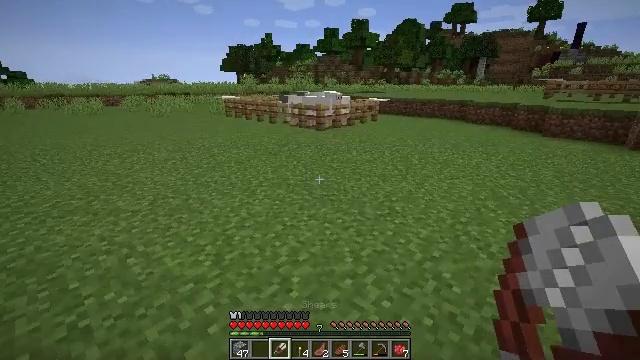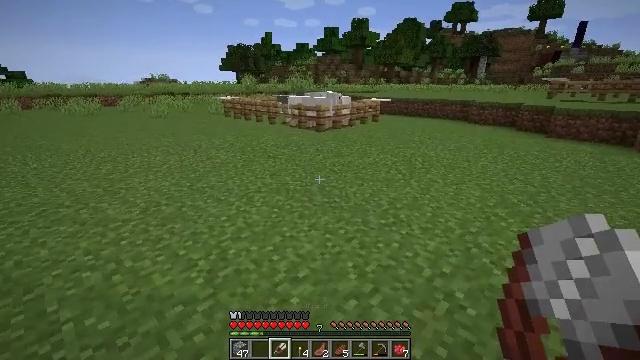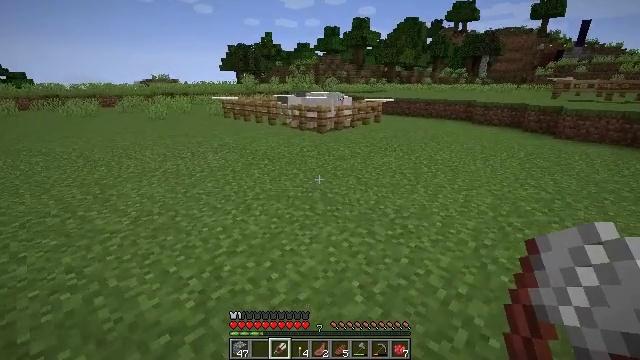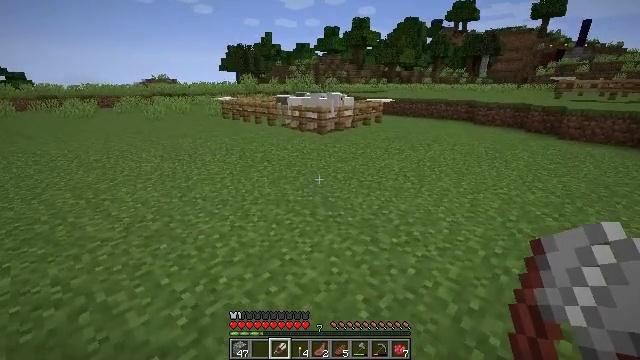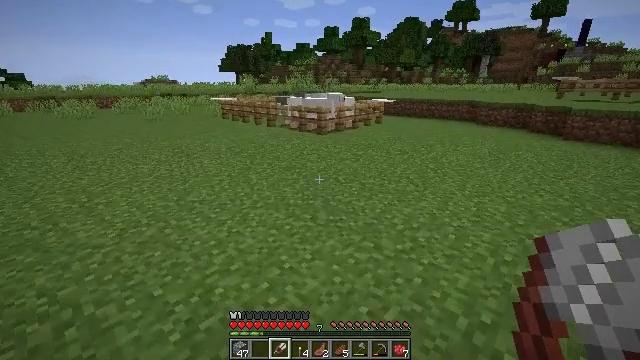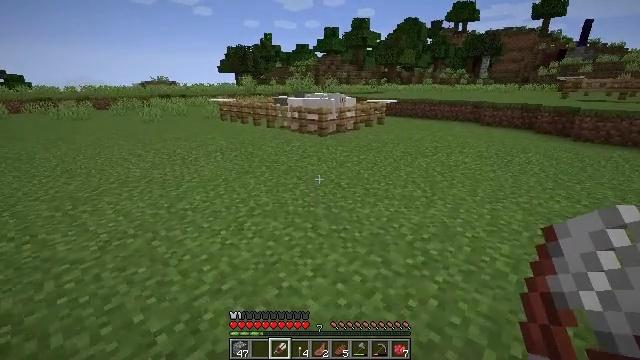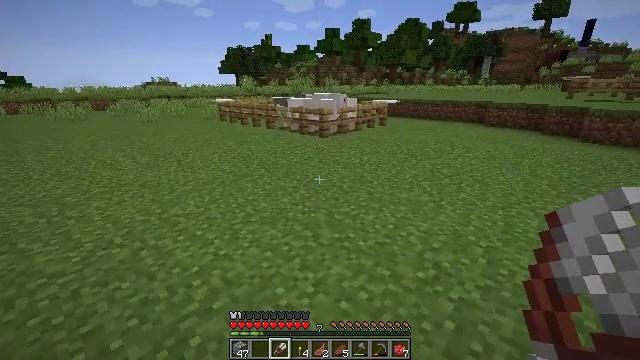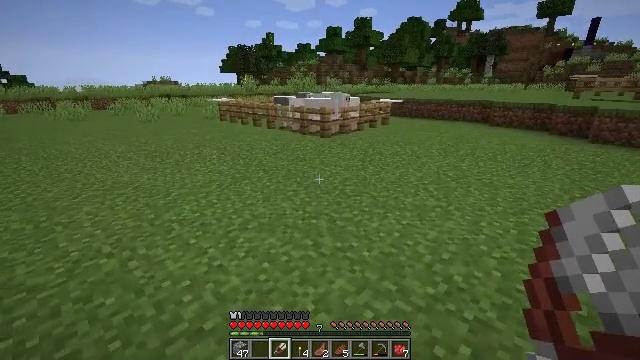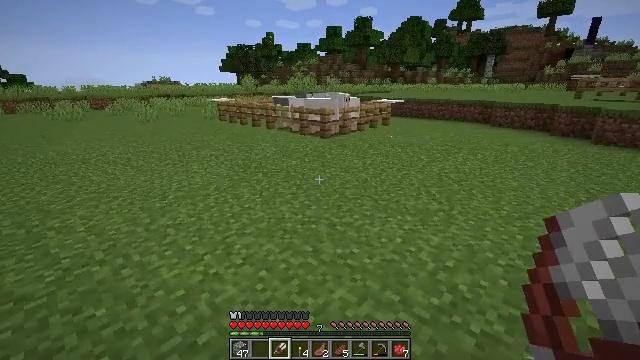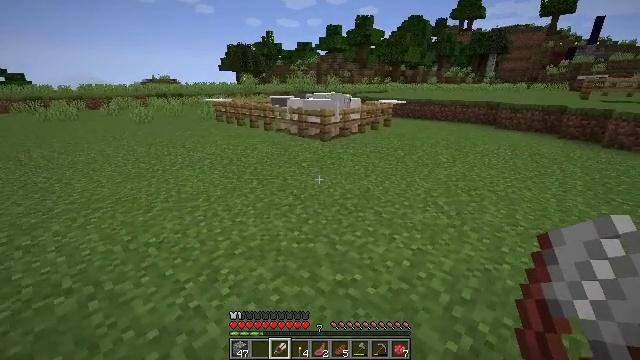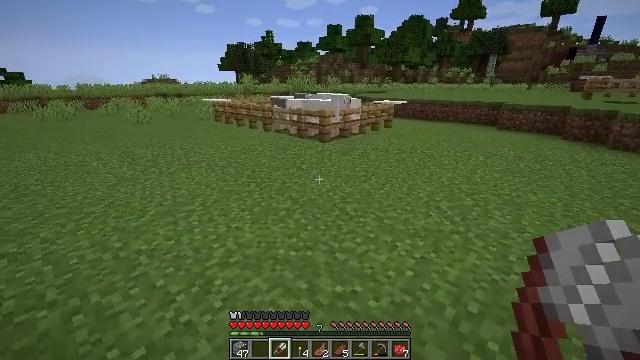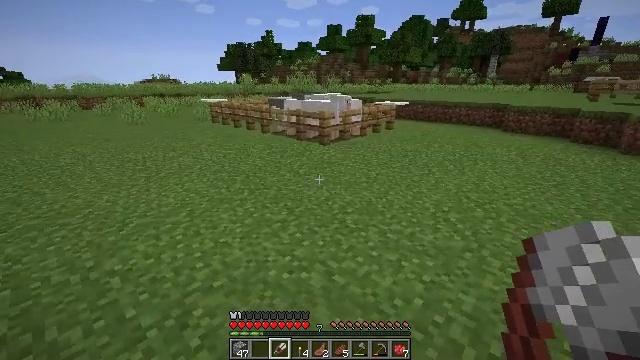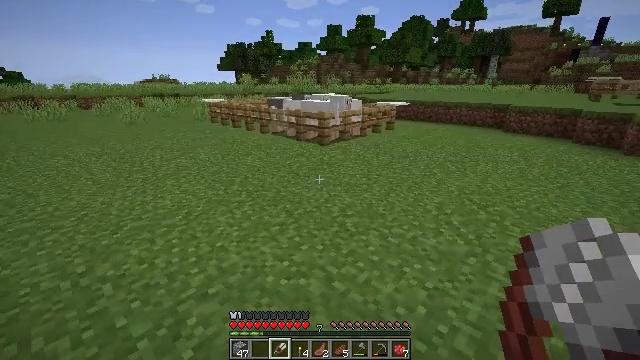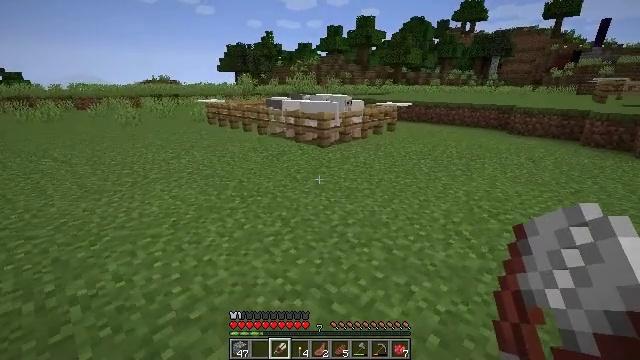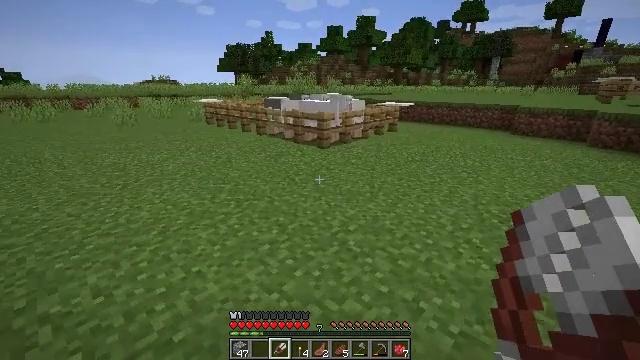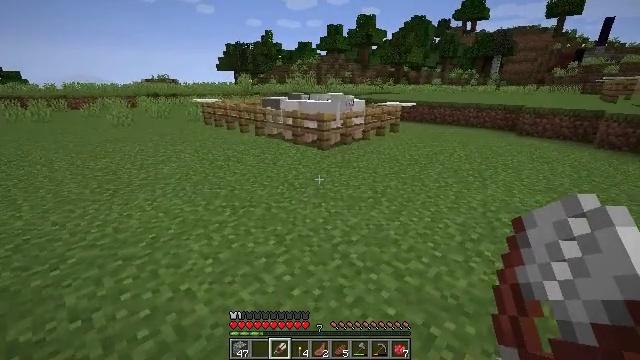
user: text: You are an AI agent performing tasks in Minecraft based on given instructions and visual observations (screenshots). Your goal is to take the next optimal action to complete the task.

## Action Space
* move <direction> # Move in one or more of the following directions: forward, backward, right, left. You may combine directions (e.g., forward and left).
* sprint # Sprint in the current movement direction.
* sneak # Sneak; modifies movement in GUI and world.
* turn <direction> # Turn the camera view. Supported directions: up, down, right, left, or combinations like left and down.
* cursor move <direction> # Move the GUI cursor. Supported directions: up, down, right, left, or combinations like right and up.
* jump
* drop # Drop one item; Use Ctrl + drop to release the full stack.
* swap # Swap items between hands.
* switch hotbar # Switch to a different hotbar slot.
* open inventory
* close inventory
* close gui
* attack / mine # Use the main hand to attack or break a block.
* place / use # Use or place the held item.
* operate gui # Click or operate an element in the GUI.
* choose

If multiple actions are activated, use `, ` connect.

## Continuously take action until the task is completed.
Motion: motion action
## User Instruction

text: Craft an iron door by using iron ingots in the crafting table.
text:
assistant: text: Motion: move forward
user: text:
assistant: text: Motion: move forward
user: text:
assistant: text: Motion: move forward
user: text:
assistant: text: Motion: move forward
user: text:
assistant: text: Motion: move forward
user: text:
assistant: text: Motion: move forward
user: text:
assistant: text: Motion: move forward
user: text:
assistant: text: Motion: move forward
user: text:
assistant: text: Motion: move forward
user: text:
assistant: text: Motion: move forward
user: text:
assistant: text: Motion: move forward
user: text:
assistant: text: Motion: move forward
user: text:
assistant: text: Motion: move forward
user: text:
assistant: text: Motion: move forward
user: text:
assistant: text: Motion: move forward
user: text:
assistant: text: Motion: move forward
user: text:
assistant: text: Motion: move forward
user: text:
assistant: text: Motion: move forward
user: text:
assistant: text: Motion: move forward, turn left
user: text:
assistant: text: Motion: move forward, turn left
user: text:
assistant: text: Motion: move forward
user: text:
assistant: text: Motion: move forward
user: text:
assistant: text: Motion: move forward
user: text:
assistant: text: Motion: move forward
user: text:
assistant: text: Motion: move forward
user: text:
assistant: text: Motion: move forward
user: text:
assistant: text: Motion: move forward
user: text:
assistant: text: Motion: move forward
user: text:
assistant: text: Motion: move forward
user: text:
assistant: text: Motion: move forward, turn down